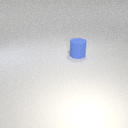
large blue rubber cylinder